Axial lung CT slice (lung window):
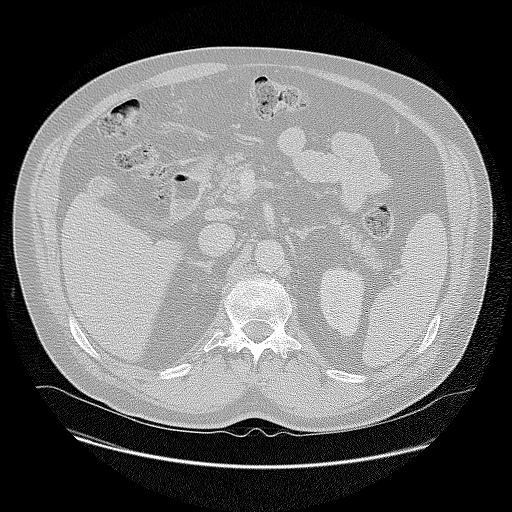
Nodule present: no